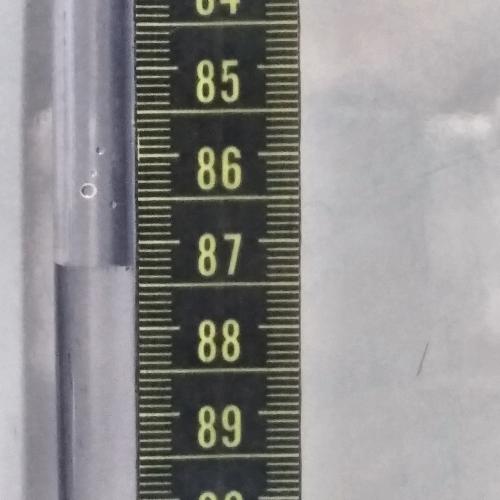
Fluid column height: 87.3 cm